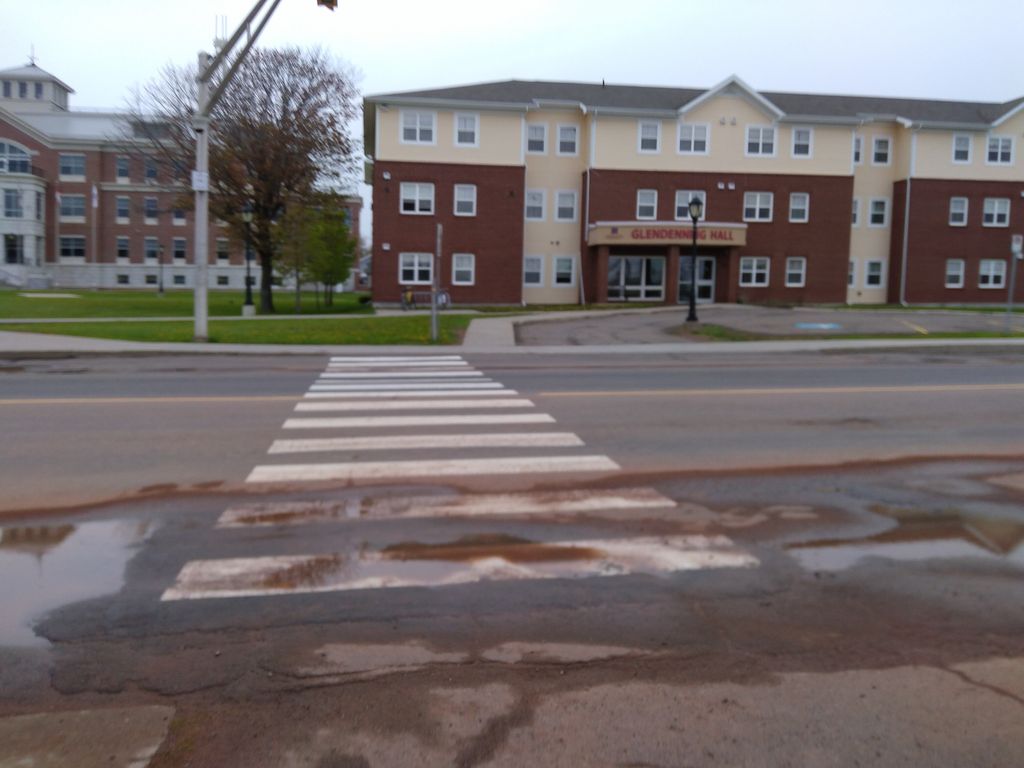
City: charlottetown